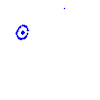
Particle: kaon